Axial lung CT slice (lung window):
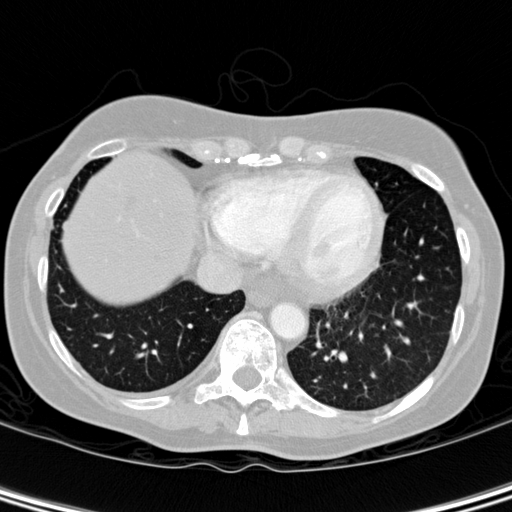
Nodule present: no